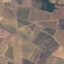
Label: PermanentCrop